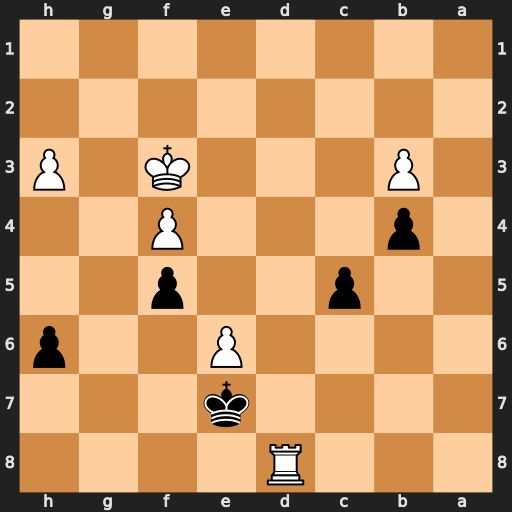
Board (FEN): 3R4/4k3/4P2p/2p2p2/1p3P2/1P3K1P/8/8
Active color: b
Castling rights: -
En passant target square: -
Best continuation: Kxd8 Ke3 Ke7 Kd3 Kxe6